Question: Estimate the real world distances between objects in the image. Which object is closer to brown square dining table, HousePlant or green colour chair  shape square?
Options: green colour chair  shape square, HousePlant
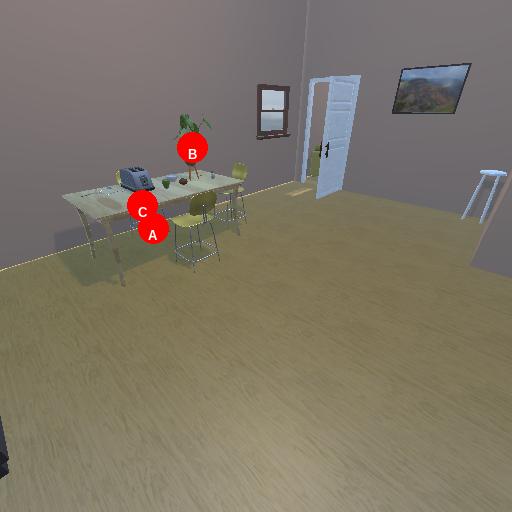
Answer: green colour chair  shape square